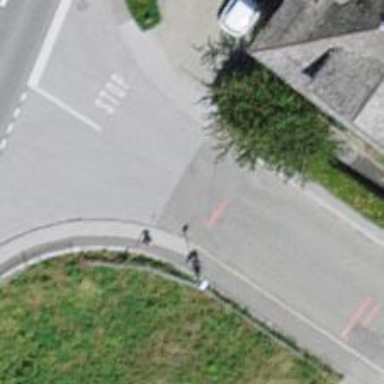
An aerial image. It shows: Uncontrolled crossing on the road.